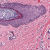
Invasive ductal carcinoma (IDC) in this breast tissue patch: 1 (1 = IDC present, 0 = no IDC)